Question: I have an irregularly-shaped picture like a heart or any random shape.
I can make it transparent visually, but I need to make it clickable only on the shape area. I heard that I should use "Region" for this, but I can't figure out how.
I tried to search all pixels that aren't null, transparent, or empty and create a point array with them, but I can't create/reshape the current control region. I'm trying to make a custom control that you can select a button or picture, and they are irregularly-shaped and close to one another.
Here is what I'm dealing with:

As you can see in the picture, there are 8 different parts (assuming the right and left sides are combined). As you can see, they are close to each other, and some of them are even fit in the empty space between others.
My goal is, for example, if I clicked on Pectorals (red zone in the figure), it will change to the colored version of it, and a bunch of other code will run.
The problem is, by default when we add any Picture with a 'PictureBox', it will create a 'Rectangle' around that picture starting from the boundaries of it. So if I place two pictures (as in the figure) close together, one's empty zone prevents me from clicking the other's.
Also it raises the wrong object's 'ClickEvent' because of this problem.
I'm trying to set "Raise Event Region" that I assume we called it 'Graphic Region' just where the picture exists. I can collect positions of pixels with a loop which determines which coordinates of that picture has "Color" (meaning it is part of the picture, the area that I want clickable) but I can't limit that area with that data.
An example of what I'm trying to achieve: <URL>
What is the best way to do this?
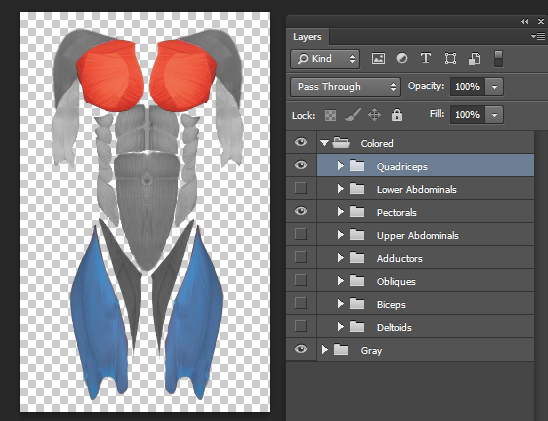
Answer: These are two approaches to this problem:
- Work with 'Regions'. - Work with transparent 'Images'.
The first method involves creating controls, e.g 'PictureBoxes' or 'Panels' , which have the of the image and are only clickable inside that shape.
This is nice, provided you have access to the that makes up the shape.
Here is an example that restricts the visible&clickable 'Region' of a 'Panel' to an irregularly-shaped blob created from a list of trace points:

'''
List<Point> points = new List<Point>();
points.Add(new Point(50,50));points.Add(new Point(60,65));points.Add(new Point(40,70));
points.Add(new Point(50,90));points.Add(new Point(30,95));points.Add(new Point(20,60));
points.Add(new Point(40,55));
using (GraphicsPath gp = new GraphicsPath())
{
gp.AddClosedCurve(points.ToArray());
panel1.Region = new Region(gp);
}
'''
Unfortunately making a 'Region' from the points contained in it will not work; imagine a 'Region' as a list of vector shapes, these are made up of points, but only to create containing vectors, not pixels..
You could trace around the shapes but that is a lot of work, and imo not worth it.
So if you don't have vector shapes: go for the second method:
This will assume that you have images (probably PNGs), which are transparent at all spots where no clicks should be accepted.
The simplest and most efficient way will be to put them in a list together with the points where they shall be located; then, whenever they have changed, draw them all into one image, which you can assign to a 'PictureBox.Image'.
Here is a 'Mouseclick' event that will search for the topmost 'Image' in a List of Images to find the one that was clicked. To combine them with their locations I use a Tuple list:
'''
List<Tuple<Image, Point>> imgList = new List<Tuple<Image, Point>>();
'''
We search through this list in each 'MouseClick':
'''
private void pictureBox1_MouseClick(object sender, MouseEventArgs e)
{
int found = -1;
// I search backward because I drew forward:
for (int i = imageList1.Images.Count - 1; i >= 0; i--)
{
Bitmap bmp = (Bitmap) imgList[i].Item1;
Point pt = (Point) imgList[i].Item2;
Point pc = new Point(e.X - pt.X, e.Y - pt.Y);
Rectangle bmpRect = new Rectangle(pt.X, pt.Y, bmp.Width, bmp.Height);
// I give a little slack (11) but you could also check for > 0!
if (bmpRect.Contains(e.Location) && bmp.GetPixel(pc.X, pc.Y).A > 11)
{ found = i; break; }
}
// do what you want with the found image..
// I show the image in a 2nd picBox and its name in the form text:
if (found >= 0) {
pictureBox2.Image = imageList1.Images[found];
Text = imageList1.Images.Keys[found];
}
}
'''
Here is how I combined the images into one. Note that for testing I had added them to an 'ImageList' object. This has serious drawbacks as all images are scaled to a common size. You probably will want to create a proper list of your own!
'''
Bitmap patchImages()
{
Bitmap bmp = new Bitmap(pictureBox1.ClientSize.Width, pictureBox1.ClientSize.Height);
imgList.Clear();
Random R = new Random(1);
using (Graphics G = Graphics.FromImage(bmp) )
{
foreach (Image img in imageList1.Images)
{
// for testing: put each at a random spot
Point pt = new Point(R.Next(333), R.Next(222));
G.DrawImage(img, pt);
// also add to the searchable list:
imgList.Add(new Tuple<Image, Point>(img, pt));
}
}
return bmp;
}
'''
I called it at startup :
'''
private void Form1_Load(object sender, EventArgs e)
{
pictureBox1.Image = patchImages();
}
'''
Aside: This way of drawing all the images into one, is also the only one that lets you overlap the images freely. 'Winforms' does not support real transparency with overlapping Controls.. And testing one 'Pixel' (at most) for each of your shapes is also very fast.